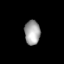
Tissue: lung
Cell type: Epithelial cells
Senescence score: 0.07365
Nuclear area (px): 373
Mean DAPI intensity: 163.719